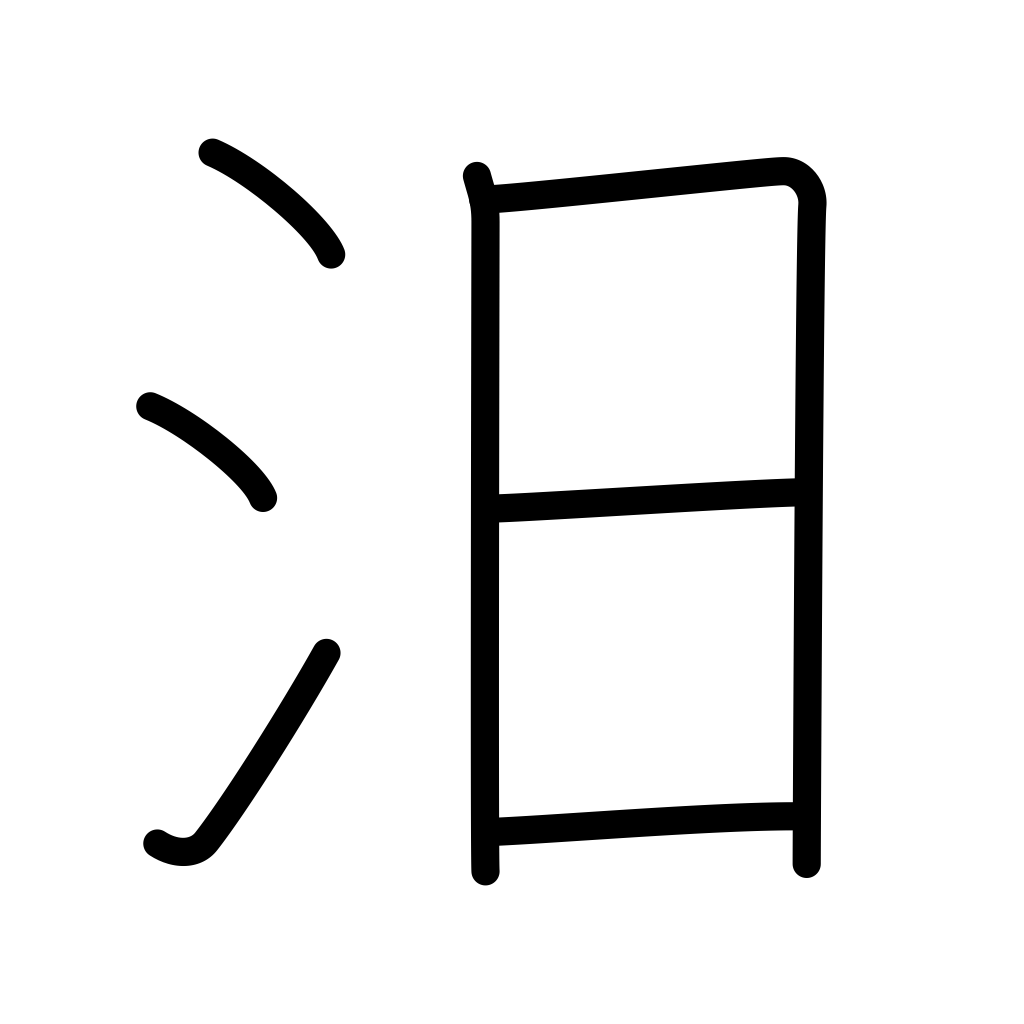
Meaning: to sink, name of a Chinese river